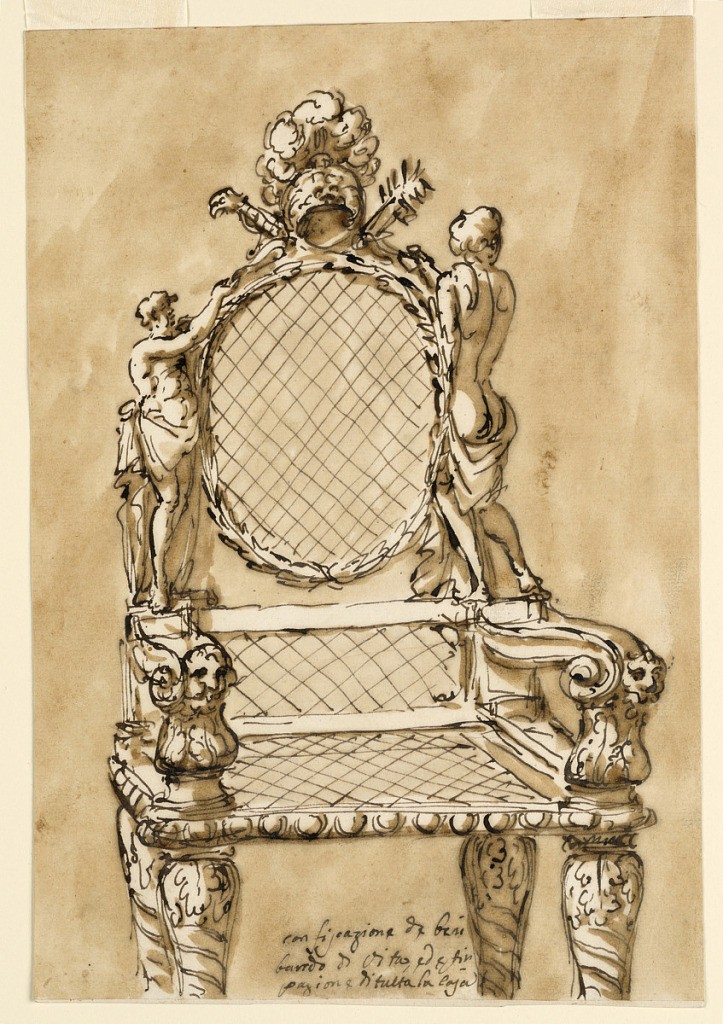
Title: Chair
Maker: Giuseppe Barberi, Italian, 1746–1809
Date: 1780–1790
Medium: Pen and brown ink, brush and brown wash, red ink on off-white laid paper, lined
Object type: Drawing
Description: Armchair with stiles in the shape of semi-nude figures. Crest is a helmet in the antique style. Armrests terminate in masks. Baluster form legs decorated with acanthus leaves. Inscription in ink, at bottom.